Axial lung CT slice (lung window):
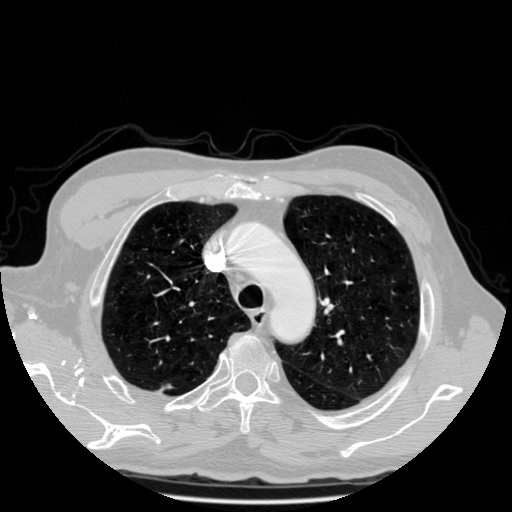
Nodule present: no